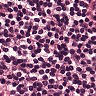
Metastatic tissue present: no